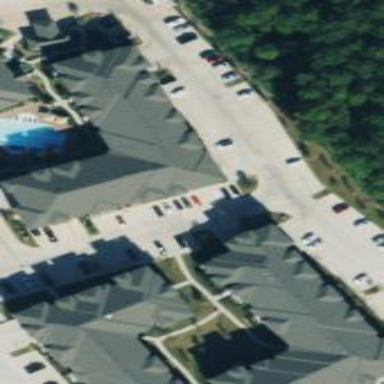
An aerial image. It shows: View of apartment building.